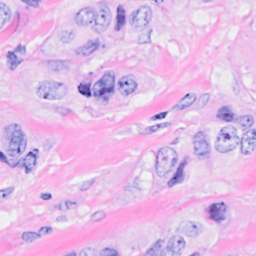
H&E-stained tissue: Breast